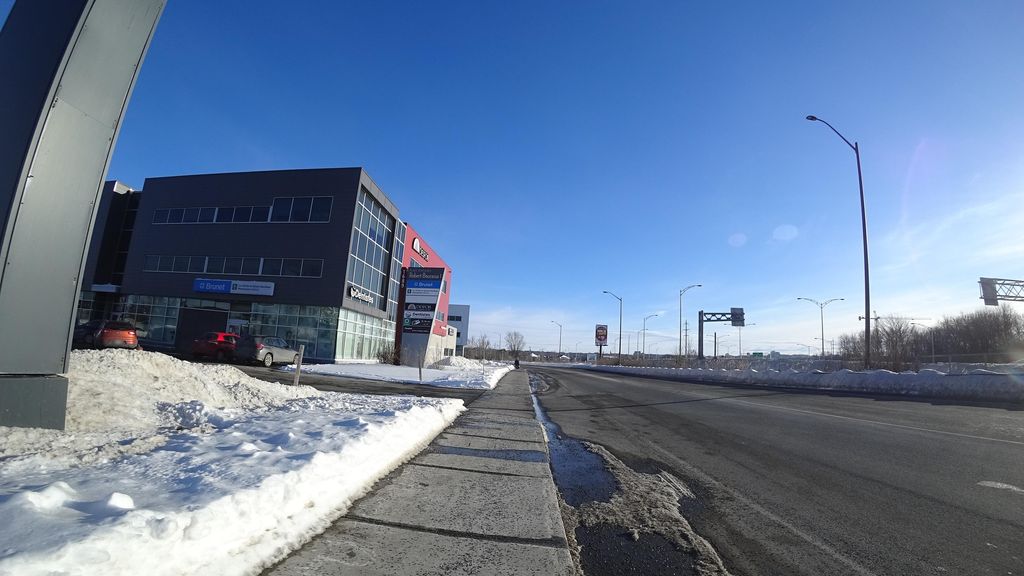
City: quebec_city